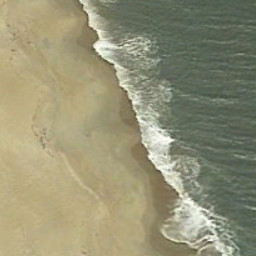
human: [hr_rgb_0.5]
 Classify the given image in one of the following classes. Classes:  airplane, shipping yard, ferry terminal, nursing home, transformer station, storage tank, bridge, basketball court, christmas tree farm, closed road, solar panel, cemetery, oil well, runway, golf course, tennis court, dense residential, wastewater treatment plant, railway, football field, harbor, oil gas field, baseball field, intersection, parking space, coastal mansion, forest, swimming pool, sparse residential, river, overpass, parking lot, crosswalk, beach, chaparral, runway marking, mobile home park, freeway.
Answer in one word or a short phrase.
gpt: beach